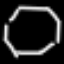
Label: octagon